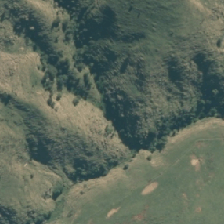
Land cover: grose_broom